Field crop: tomato
Growth stage: 1
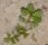
Species: portulaca